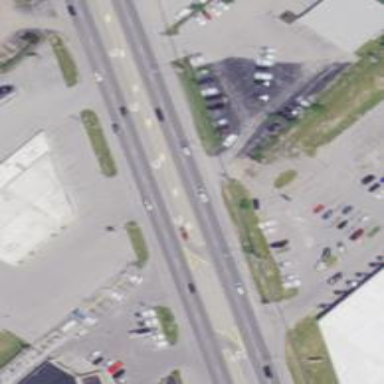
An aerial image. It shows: Trunk link highway.